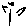
Label: bird